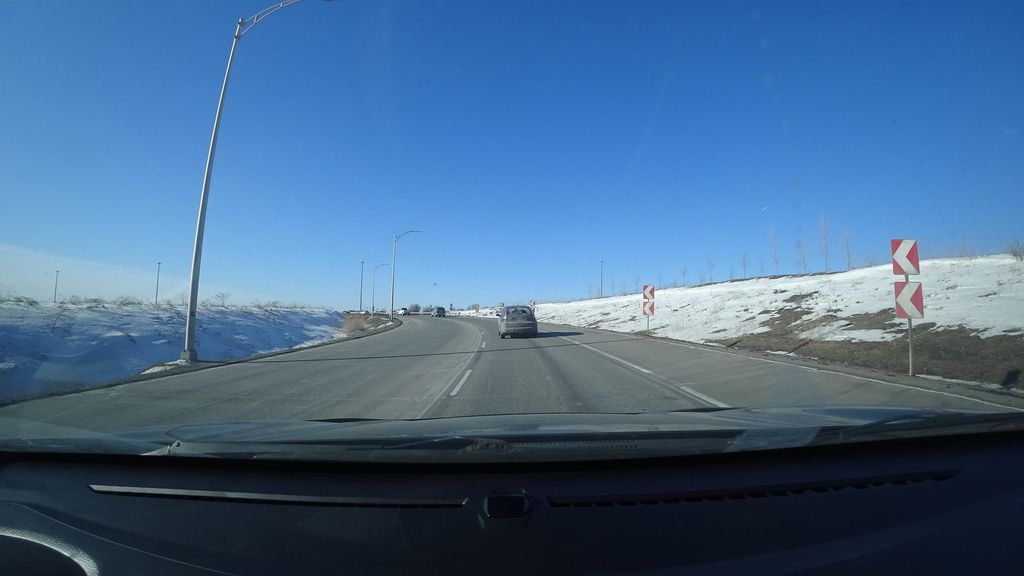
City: quebec_city